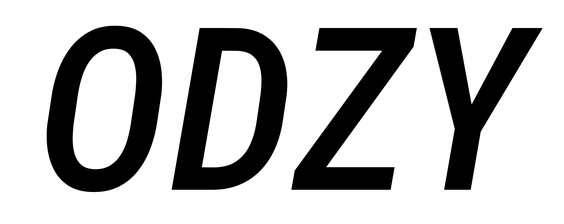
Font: Roboto-Italic_Condensed_Medium_Italic